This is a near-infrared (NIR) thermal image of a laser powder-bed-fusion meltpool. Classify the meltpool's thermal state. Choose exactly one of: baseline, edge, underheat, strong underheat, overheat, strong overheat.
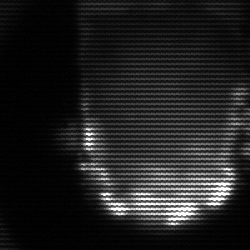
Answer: baseline